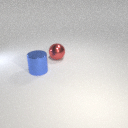
large red metal sphere to the right of large blue metal cylinder